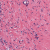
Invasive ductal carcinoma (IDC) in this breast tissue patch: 0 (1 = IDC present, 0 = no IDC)